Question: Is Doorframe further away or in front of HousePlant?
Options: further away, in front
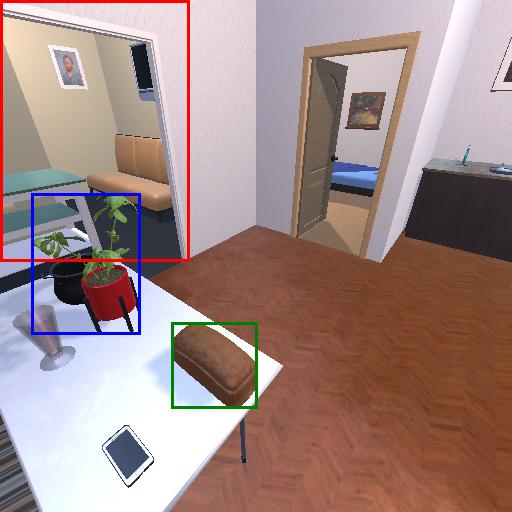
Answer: further away